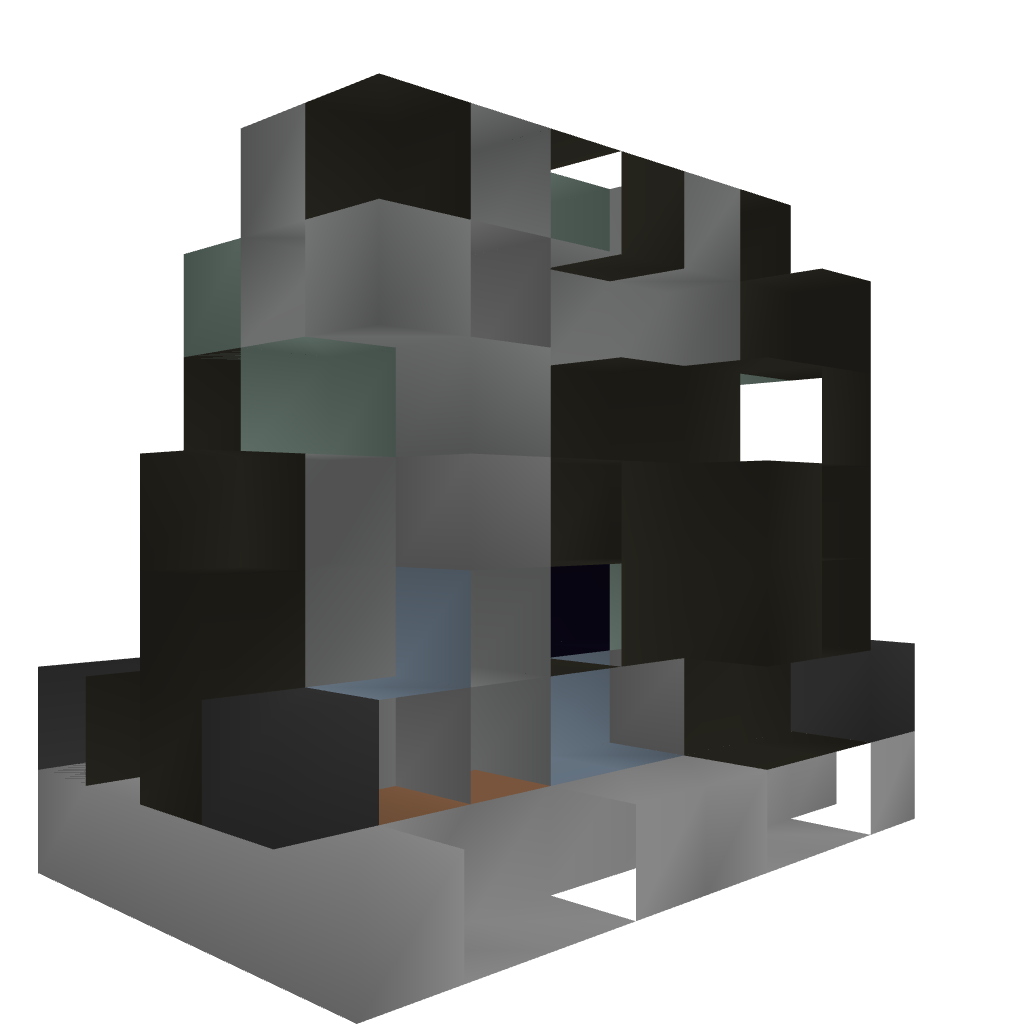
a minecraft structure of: Nether portal